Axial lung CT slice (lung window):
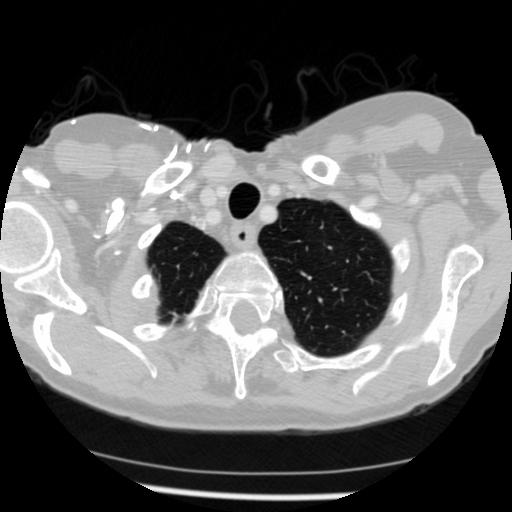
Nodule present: no